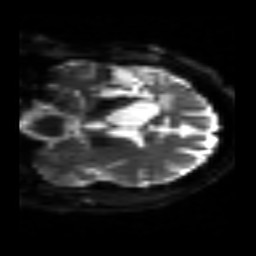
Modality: sbref
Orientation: coronal
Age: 42
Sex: male
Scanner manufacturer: siemens
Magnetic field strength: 3 T
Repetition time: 3.2 s
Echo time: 0.081 s